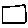
Label: square